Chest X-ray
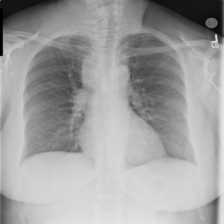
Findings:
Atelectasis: negative
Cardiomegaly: negative
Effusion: negative
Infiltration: negative
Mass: negative
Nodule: negative
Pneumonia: negative
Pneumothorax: negative
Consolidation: negative
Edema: negative
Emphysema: negative
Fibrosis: negative
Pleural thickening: negative
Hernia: negative